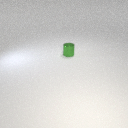
small green metal cylinder